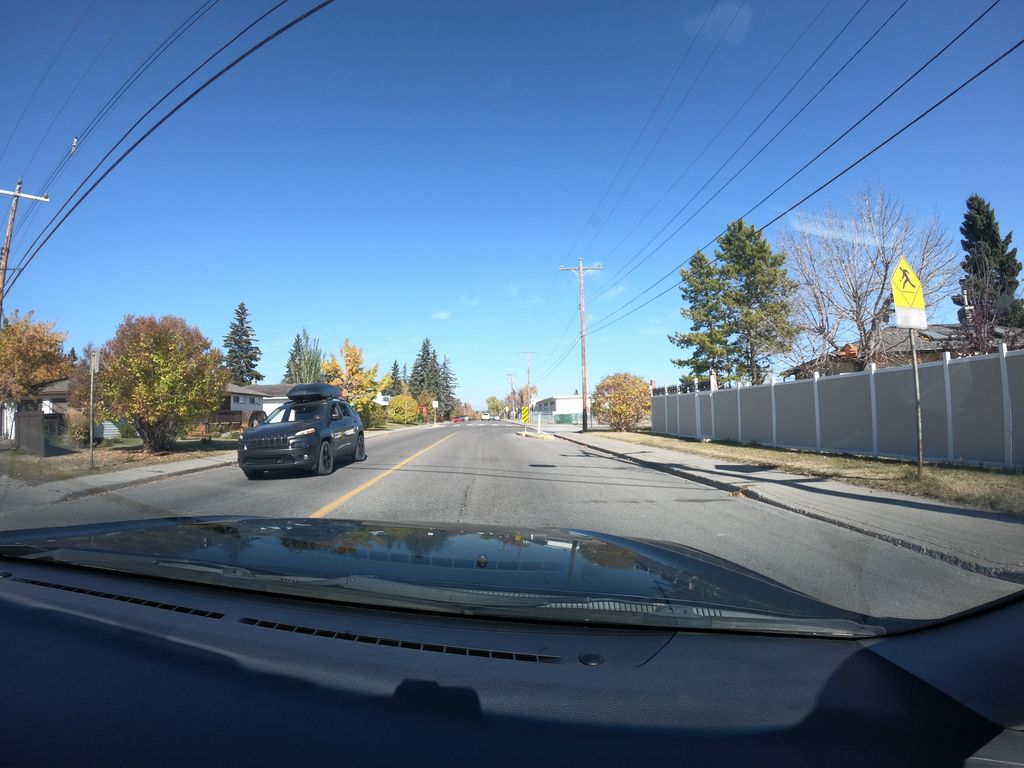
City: calgary